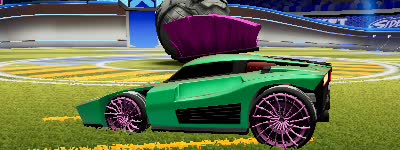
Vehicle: breakout